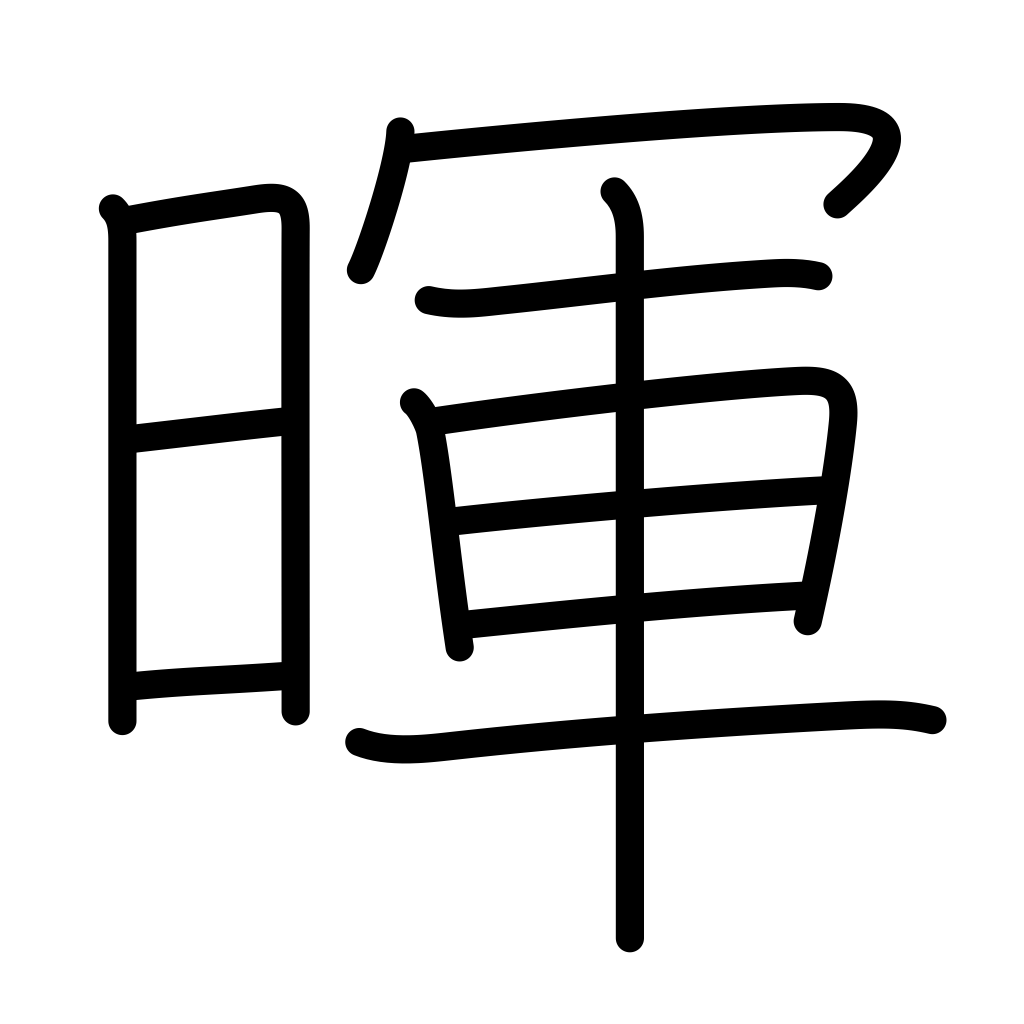
Meaning: shine, light